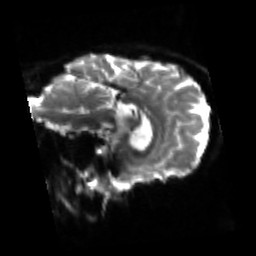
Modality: sbref
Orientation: sagittal
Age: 50
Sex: female
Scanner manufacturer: siemens
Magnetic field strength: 3 T
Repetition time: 4.71 s
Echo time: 0.0906 s